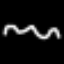
Label: squiggle